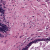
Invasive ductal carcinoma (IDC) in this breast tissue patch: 0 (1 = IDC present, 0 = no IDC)